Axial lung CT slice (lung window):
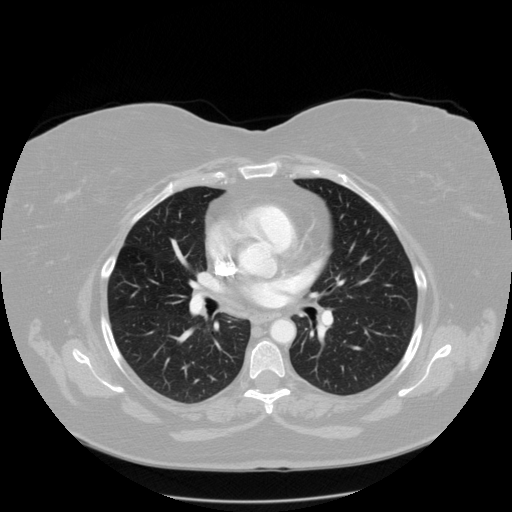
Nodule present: no